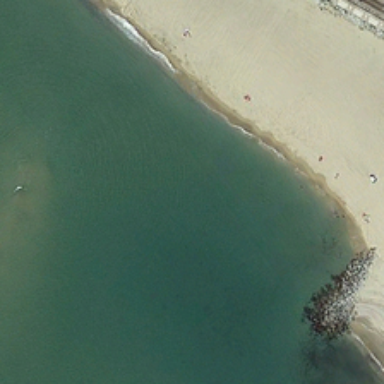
There is a broad road near the beach .